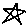
Label: star